Question: I'm looking to make a colorbar like plot, like so:

but with a controllable color, for example I have the following x and y arrays:
'''
x = [0,1,2,4,7,8]
y = [1,2,1,3,4,5]
'''
Then I would have a colorbar like the above picture, but when y=1, it would color red, y=2: green, y=3: blue, y=4:black, etc.
Here is the python code that I modified from matplotlib's gallery:
'''
from matplotlib import pyplot
import matplotlib as mpl
fig = pyplot.figure(figsize=(8,1))
ax2 = fig.add_axes([0.05, 0.25, 0.9, 0.5])
cmap = mpl.cm.Accent
norm = mpl.colors.Normalize(vmin=5, vmax=10)
bounds = [1, 2, 4, 7, 8]
norm = mpl.colors.BoundaryNorm(bounds, cmap.N)
cb2 = mpl.colorbar.ColorbarBase(ax2, cmap=cmap,
norm=norm,
boundaries=[0]+bounds+[13],
ticks=bounds, # optional
spacing='proportional',
orientation='horizontal')
'''
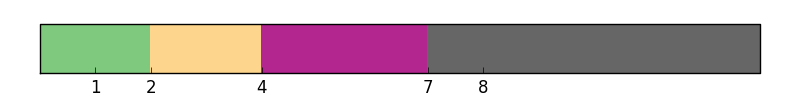
Answer: After adapting your code I managed to obtain something like you described.
In this case the colormap is generated using 'ListedColormap' and I added the yellow color for y=5.
It is important to notice that while calculating the BoundaryNorm I am using the intervals that contain the values you described for y.
'''
from matplotlib import pyplot,colors
import matplotlib as mpl
fig = pyplot.figure(figsize=(8,1))
ax2 = fig.add_axes([0.05, 0.25, 0.9, 0.5])
cmap = colors.ListedColormap(['r', 'g', 'b', 'k','y'])
bounds = [0, 1, 2, 4, 7, 8, 13]
yVals = [ 1, 2, 1, 3, 4, 5]
cBounds = [i+0.5 for i in range(6)]
norm = mpl.colors.BoundaryNorm(cBounds, cmap.N)
cb2 = mpl.colorbar.ColorbarBase(ax2, cmap=cmap,
norm=norm,
values=yVals,
boundaries=bounds,
ticks=bounds[1:-1], # optional
spacing='proportional',
orientation='horizontal')
'''
-- Edited 14 of Jan (mrcl) --
Alternatively, you can use 'pcolormesh' to plot your colormap and have a colorbar as your legend, such as in the example below.
'''
from pylab import *
from matplotlib import pyplot,colors
import matplotlib as mpl
fig = pyplot.figure(figsize=(8,1.5))
ax1 = fig.add_axes([0.05, 0.25, 0.82, 0.5])
cmap = colors.ListedColormap(['r', 'g', 'b', 'k','y'])
xBounds = array([0, 1, 2, 4, 7, 8, 13])
yBounds = array([0, 1])
Vals = array([[ 1, 2, 1, 3, 4, 5]])
cBounds = [i+0.5 for i in arange(amax(Vals)+1)]
norm = mpl.colors.BoundaryNorm(cBounds, cmap.N)
c = ax1.pcolormesh(xBounds,yBounds,Vals,cmap=cmap,norm=norm)
ax1.set_xticks(xBounds[1:-1])
ax1.set_yticks([])
ax1.set_xlim(xBounds[0],xBounds[-1])
ax1.set_ylim(yBounds[0],yBounds[-1])
ax2 = fig.add_axes([0.9, 0.25, 0.05, 0.5])
colorbar(c,cax=ax2,ticks=arange(amax(Vals))+1)
'''

Hope it helps.
Cheers